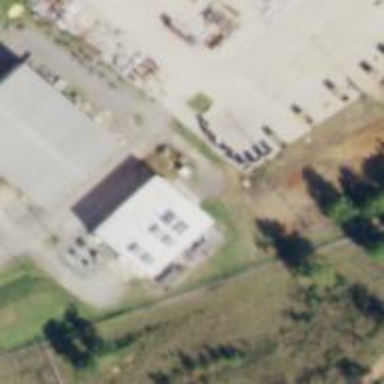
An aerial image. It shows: Generator is pictured.